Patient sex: F
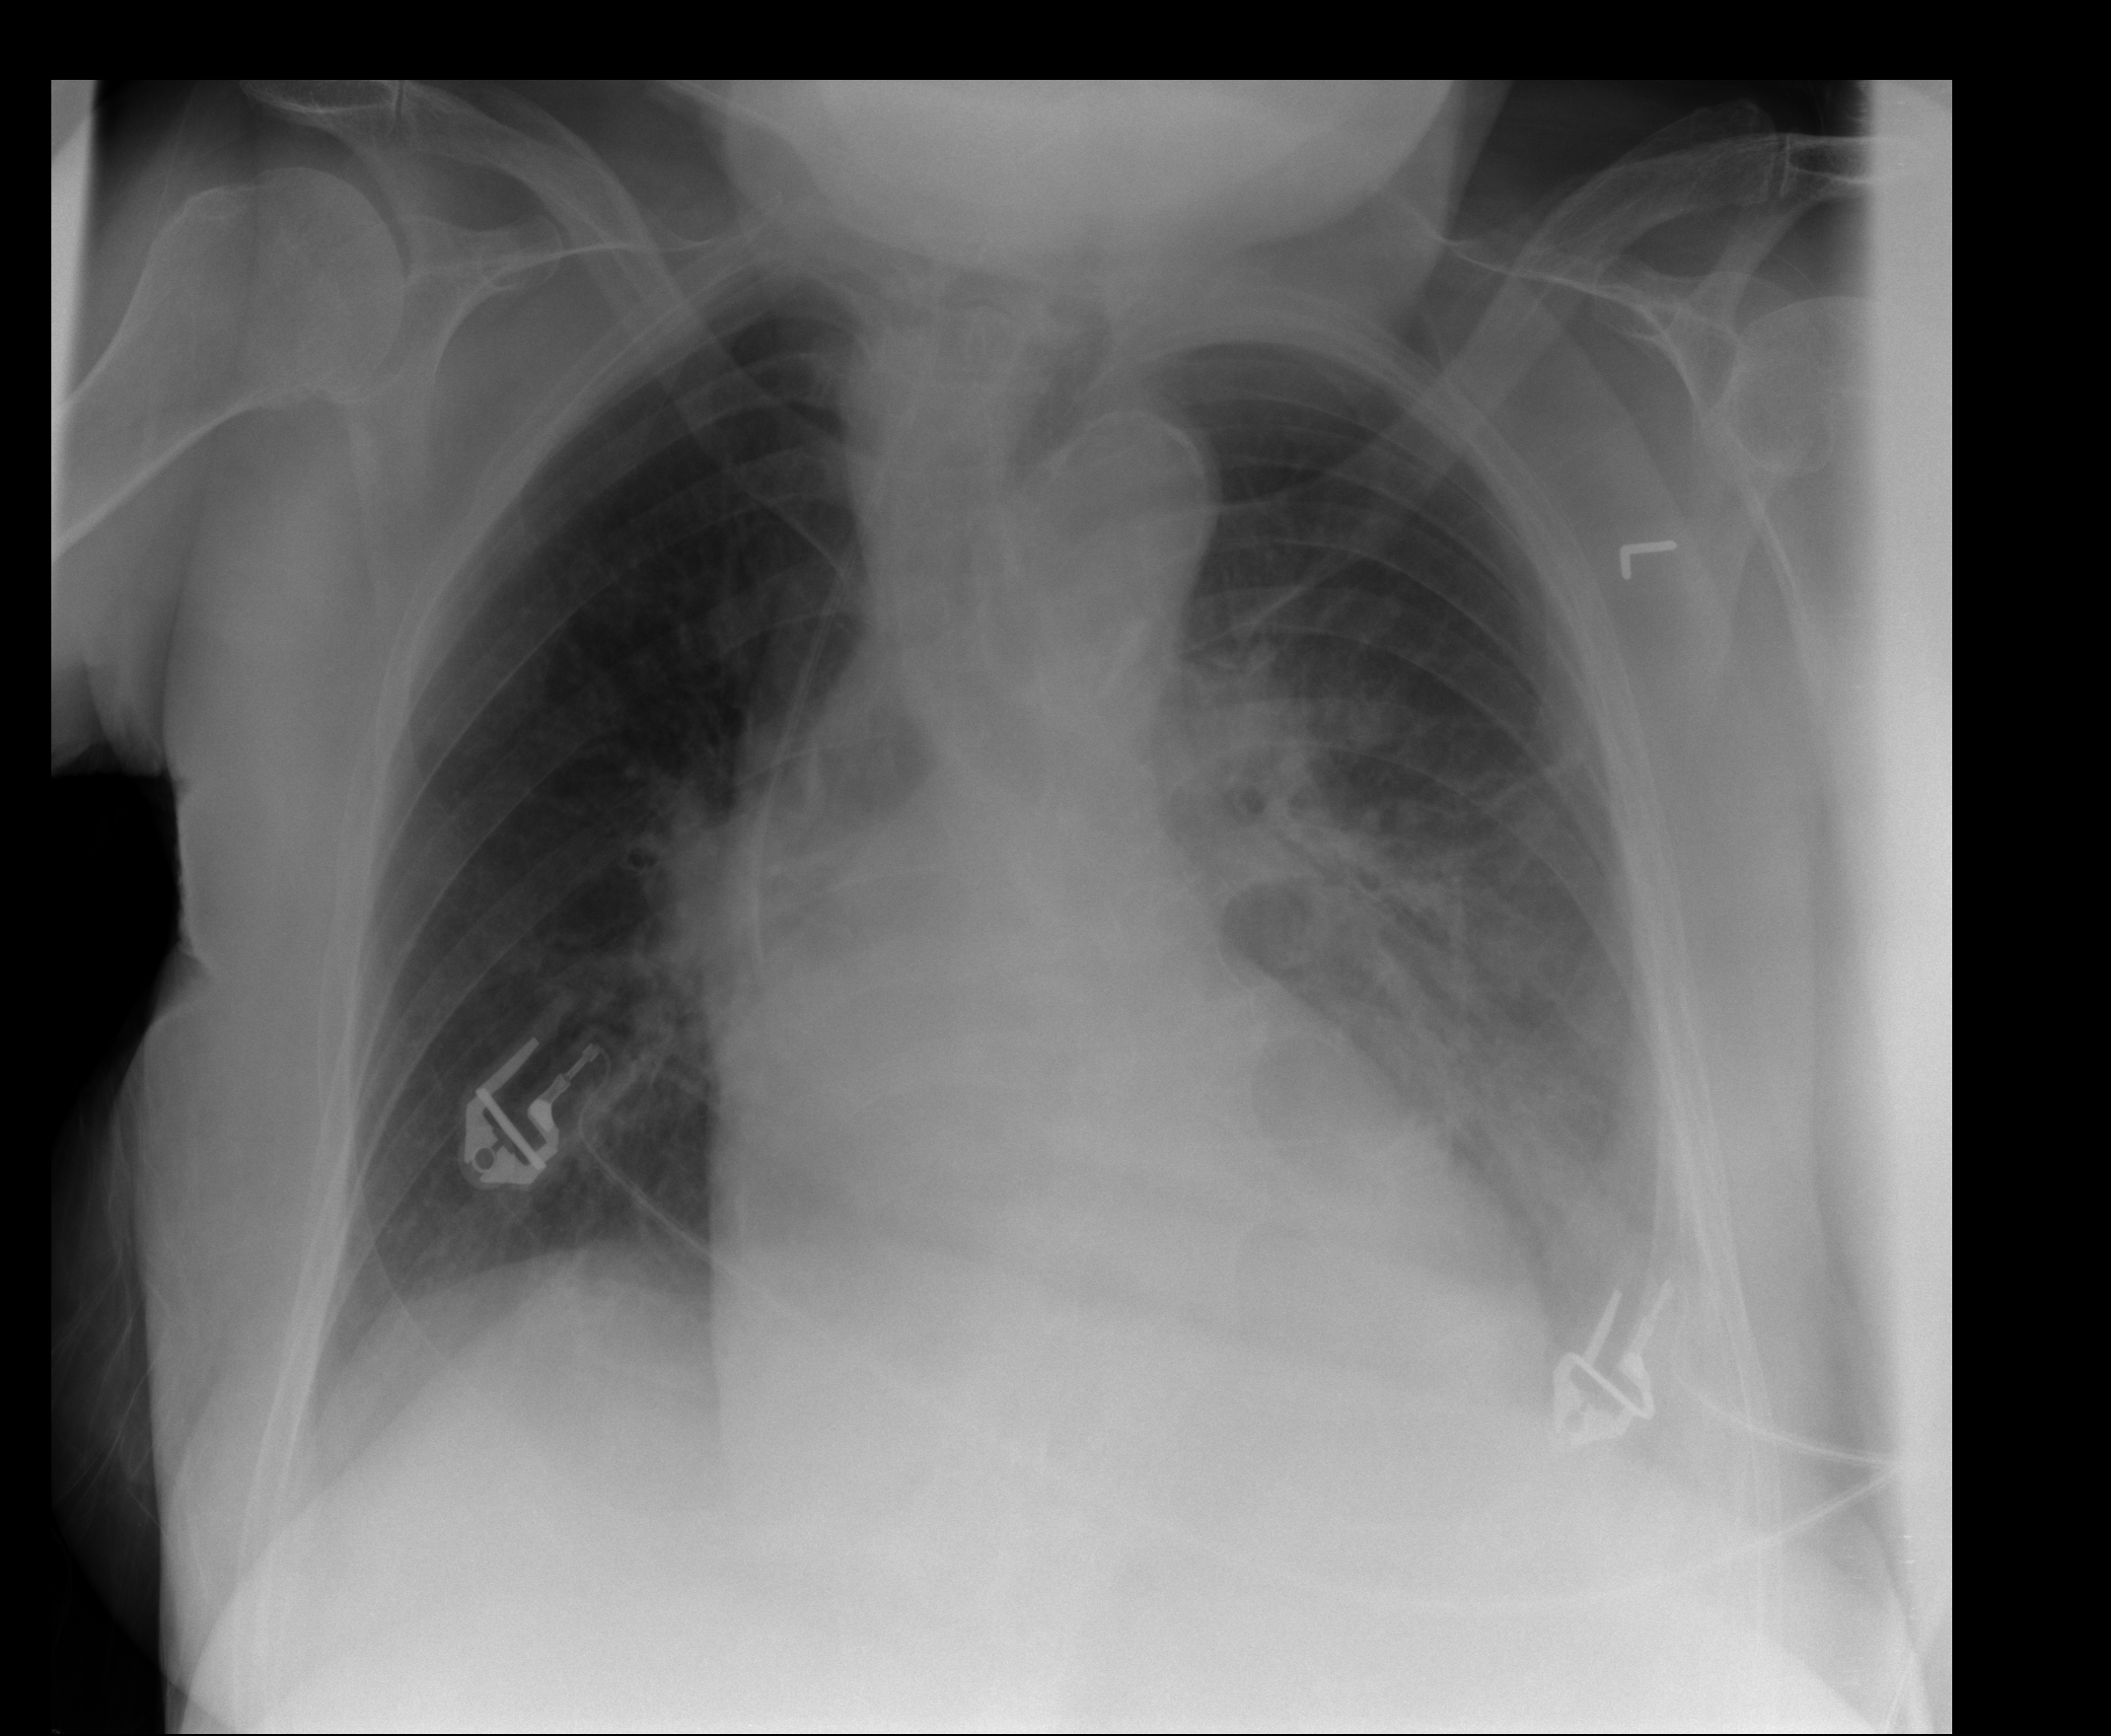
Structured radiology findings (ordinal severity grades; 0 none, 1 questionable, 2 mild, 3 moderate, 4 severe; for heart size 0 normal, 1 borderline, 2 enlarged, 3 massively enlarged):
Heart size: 2
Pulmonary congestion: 0
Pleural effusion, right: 0
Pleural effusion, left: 3
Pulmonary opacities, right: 0
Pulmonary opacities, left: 2
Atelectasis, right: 0
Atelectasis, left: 2